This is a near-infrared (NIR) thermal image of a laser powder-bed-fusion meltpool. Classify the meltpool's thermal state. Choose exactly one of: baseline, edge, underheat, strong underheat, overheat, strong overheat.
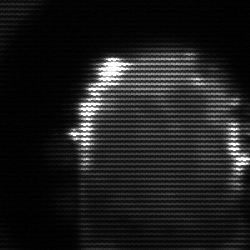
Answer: baseline